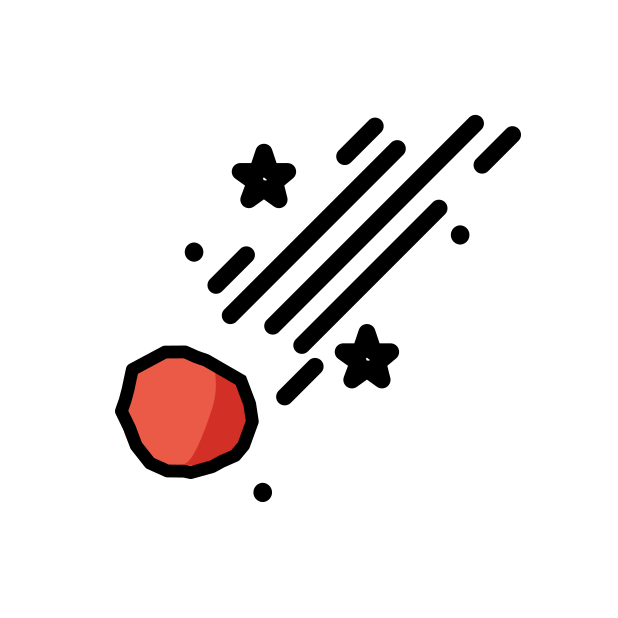
comet